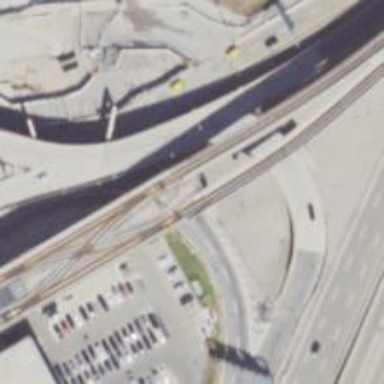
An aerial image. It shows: Bridge for electrified light rail.